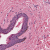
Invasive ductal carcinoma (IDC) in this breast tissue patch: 0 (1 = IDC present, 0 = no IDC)